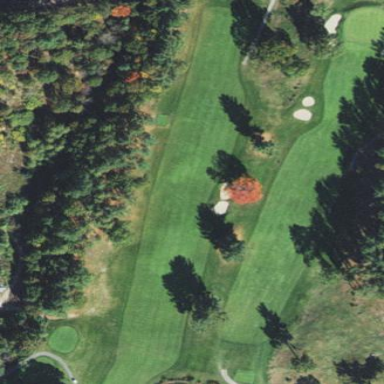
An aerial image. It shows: Golf fairway surrounded by grass.